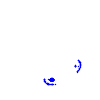
Particle: pion